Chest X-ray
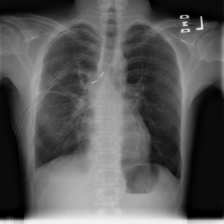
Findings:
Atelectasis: negative
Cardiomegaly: negative
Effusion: negative
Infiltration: negative
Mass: negative
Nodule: negative
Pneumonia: negative
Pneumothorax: positive
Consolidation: negative
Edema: negative
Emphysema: negative
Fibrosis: negative
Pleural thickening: negative
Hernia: negative